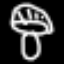
Label: mushroom